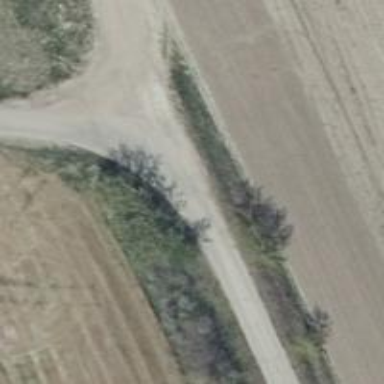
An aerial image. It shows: Sandy track road with grade 1 tracktype.